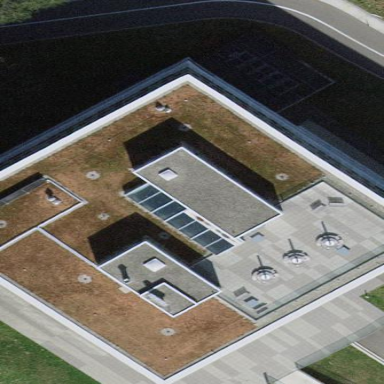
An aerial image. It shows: Office building.